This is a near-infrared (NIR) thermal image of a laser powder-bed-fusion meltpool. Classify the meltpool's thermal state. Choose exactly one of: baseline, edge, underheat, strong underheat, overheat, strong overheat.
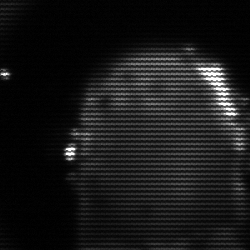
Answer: baseline